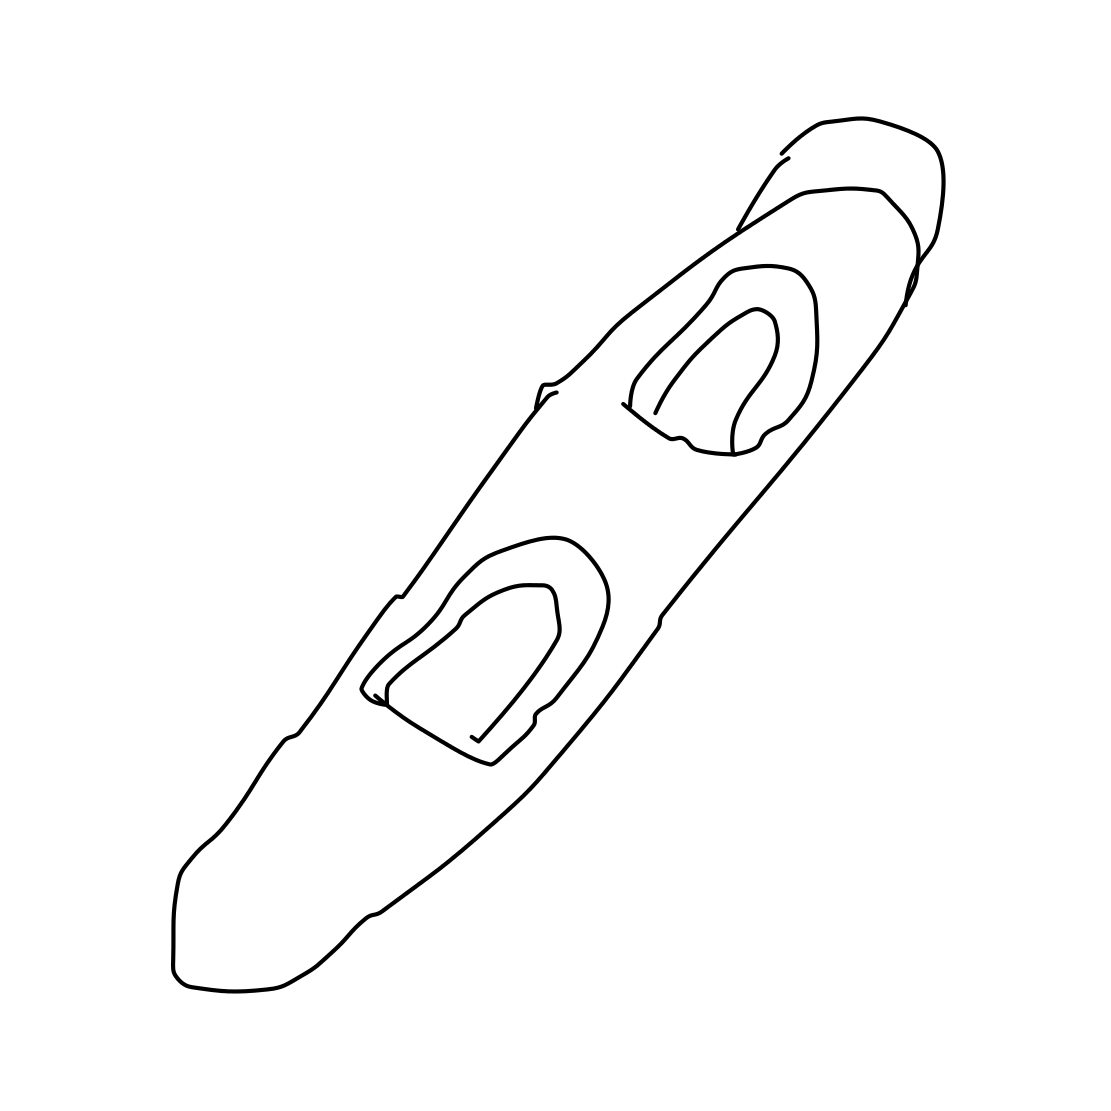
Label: snowboard